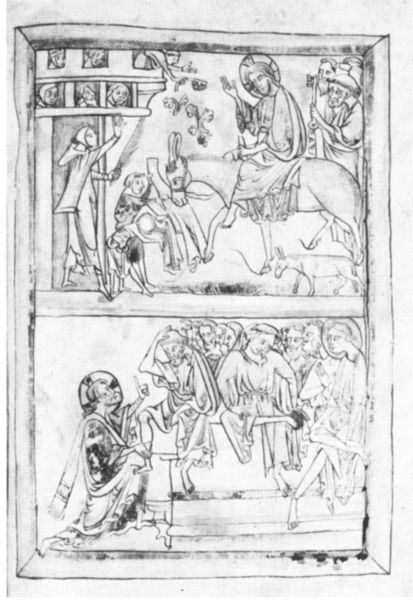
Titel: Psalter (Fragment)
Institution: Cambridge, Emmanuel College
Schlagwörter: hand, mann, weiß, frauen, menschen, stadt, blumen, damen, fenster, frau, grau, schwarz, zeichnung, dame, bibel, bild, brüstung, esel, pferd, reiter, ritt, balkon, füße, holzschnitt, zwei, buch, druck, seite, heiligenschein, christus, jesus, mittelalter, mönch, heilige, jünger, kupferstich, anbetung, petrus, szenen, christi, testament, tonsur, buchmalerei, evangelium, serail, heiligen, palmsonntag, werfen, fußwaschung